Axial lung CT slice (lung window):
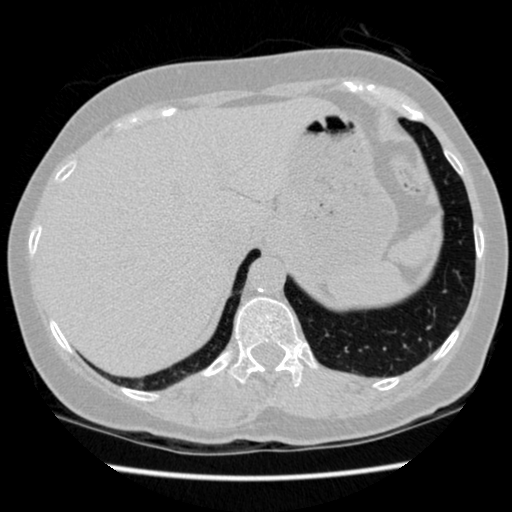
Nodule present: no